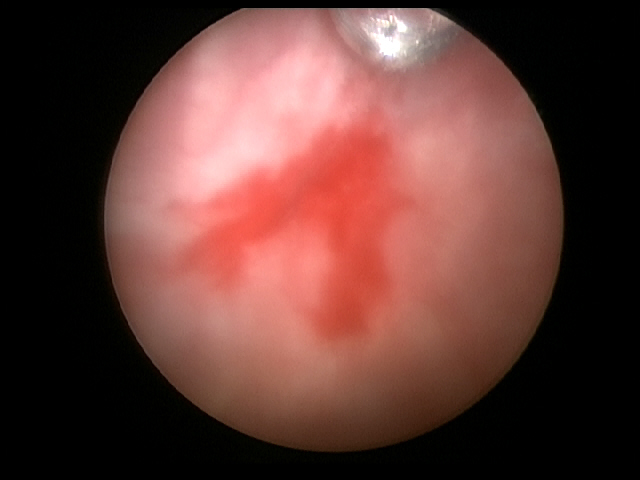
Modality: WLC
Class: Non-malignant
Subclass: InflammationNOS
Lesion: L2
Morphology: Non-papillary
Bladder cancer association: No